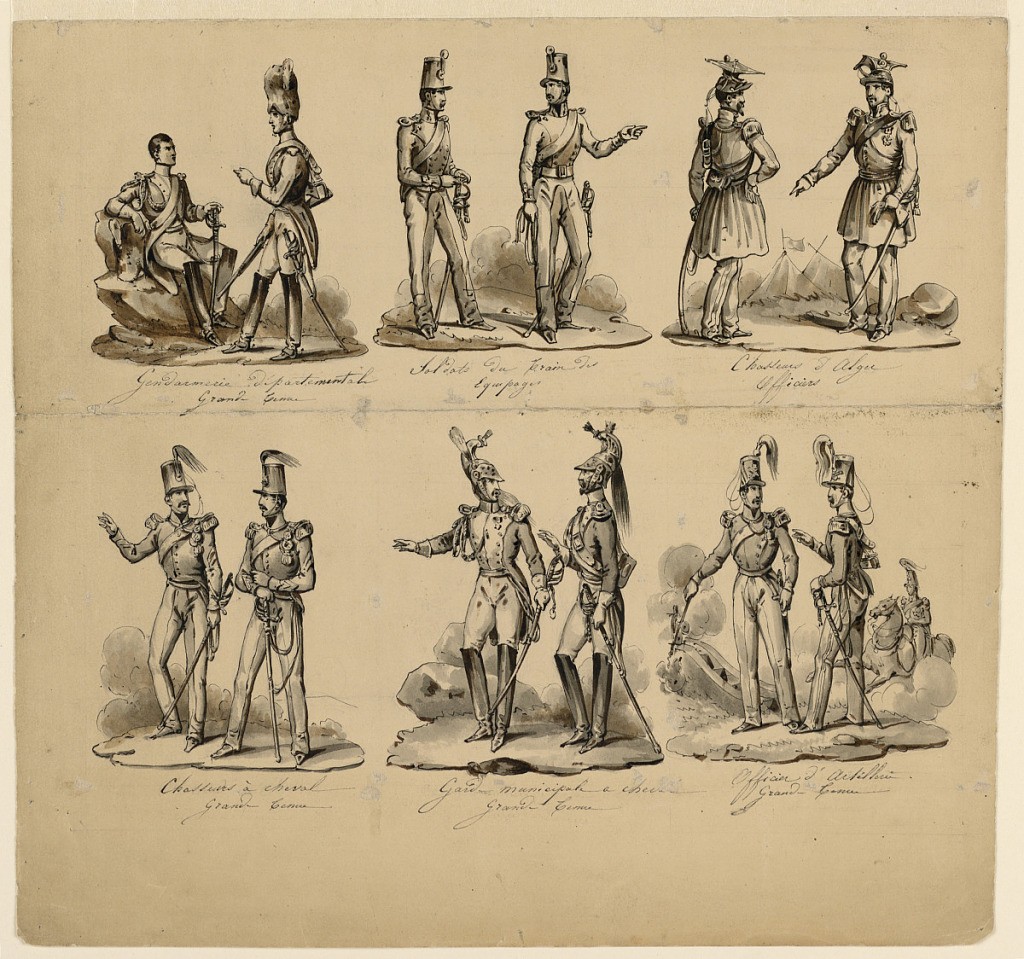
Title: Soldiers' Uniforms
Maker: Victor Vincent Adam, French, 1801 – 1866
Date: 1830–1840
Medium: Pen and ink, brush and brown and black wash on paper
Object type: Drawing
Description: Six pairs of soldiers in two ranges. Inscribed below each, left to right: "Gendarmerie departmental / Grand Tenue"; "Soldats du Prain de / Equipages"; "Chasseurs d'Alger / Officiers"; "Chasseurs à cheval / grand Tenue"; "Gard-Municipale a cheval / Grand Tenue"; "Officier d'Artillerie / Grand Tenue".